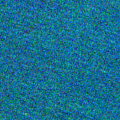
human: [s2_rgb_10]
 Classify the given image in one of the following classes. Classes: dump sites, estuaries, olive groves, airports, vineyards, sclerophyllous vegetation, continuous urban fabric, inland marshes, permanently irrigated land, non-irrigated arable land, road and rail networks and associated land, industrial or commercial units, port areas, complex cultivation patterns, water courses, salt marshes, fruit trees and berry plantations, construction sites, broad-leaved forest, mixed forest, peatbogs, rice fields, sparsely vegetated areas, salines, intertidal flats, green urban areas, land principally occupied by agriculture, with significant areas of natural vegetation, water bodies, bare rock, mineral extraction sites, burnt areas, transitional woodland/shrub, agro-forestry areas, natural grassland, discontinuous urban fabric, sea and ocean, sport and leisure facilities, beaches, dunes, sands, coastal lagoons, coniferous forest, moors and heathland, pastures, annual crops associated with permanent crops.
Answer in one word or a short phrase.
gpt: sea and ocean